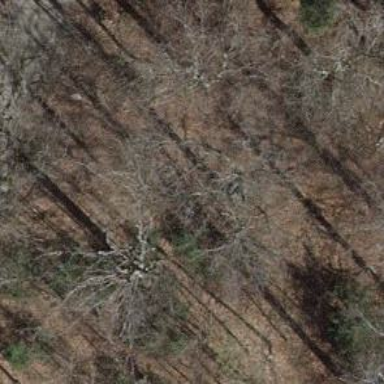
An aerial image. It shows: Path with surface of woodchips.